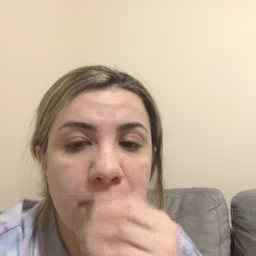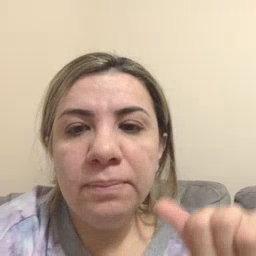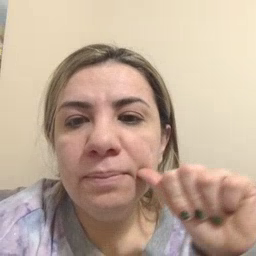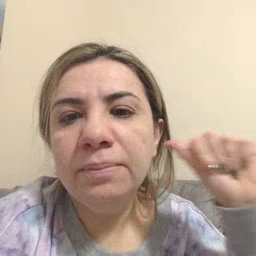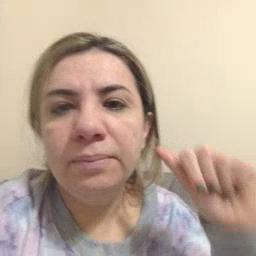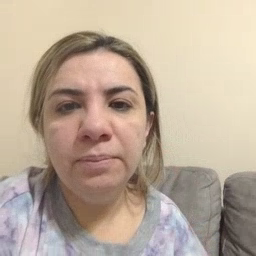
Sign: yesterday